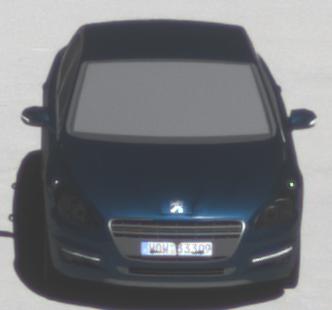
Make: Peugeot
Model: 508 120 VTi
Detailed model: 508 (I) Limousine
Model produced from: 2011/03
Model produced until: 2014/05
Doors: 4
Color: blue
Road condition: dry road
Daytime: midday
Contrast: high contrast